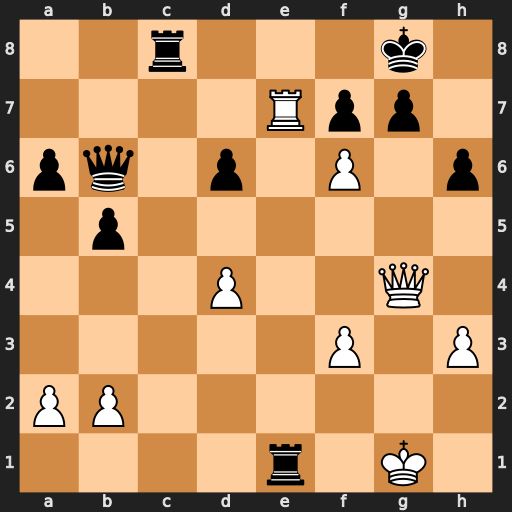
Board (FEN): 2r3k1/4Rpp1/pq1p1P1p/1p6/3P2Q1/5P1P/PP6/4r1K1
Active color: w
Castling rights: -
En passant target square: -
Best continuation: Rxe1 g6 Qxc8+